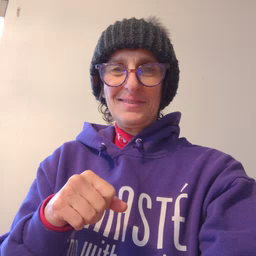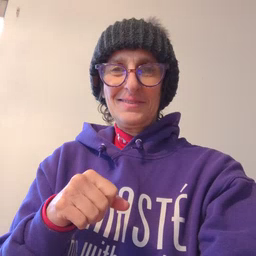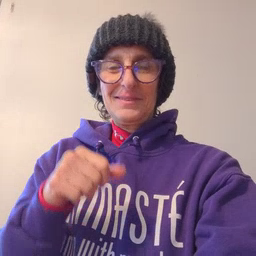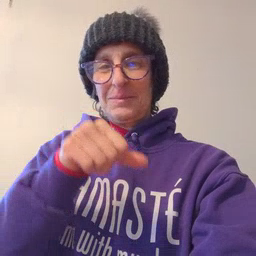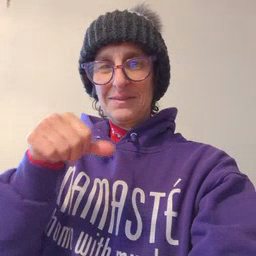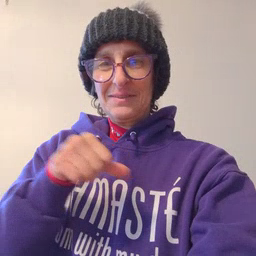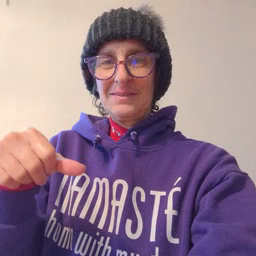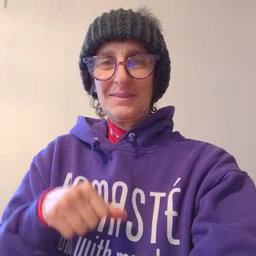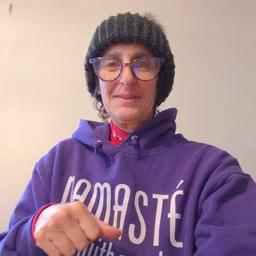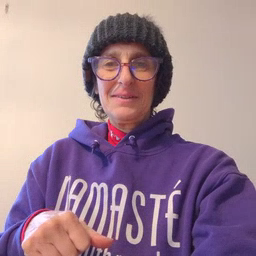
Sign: puzzle